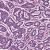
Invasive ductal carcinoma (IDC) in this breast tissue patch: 1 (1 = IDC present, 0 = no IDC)